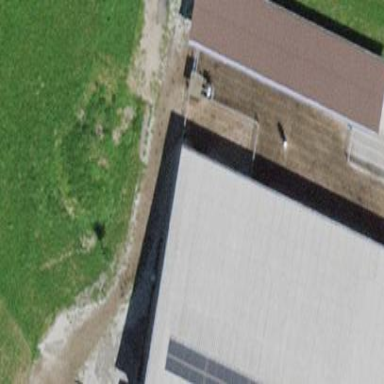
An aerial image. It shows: View of roof of building.